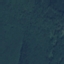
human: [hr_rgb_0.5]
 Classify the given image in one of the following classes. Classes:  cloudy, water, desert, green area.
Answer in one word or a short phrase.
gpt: green area